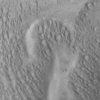
Label: not_dusty